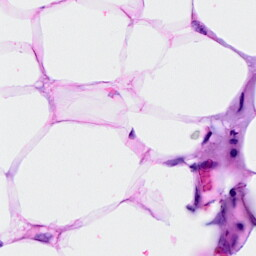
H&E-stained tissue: Breast